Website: lowes
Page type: receipt
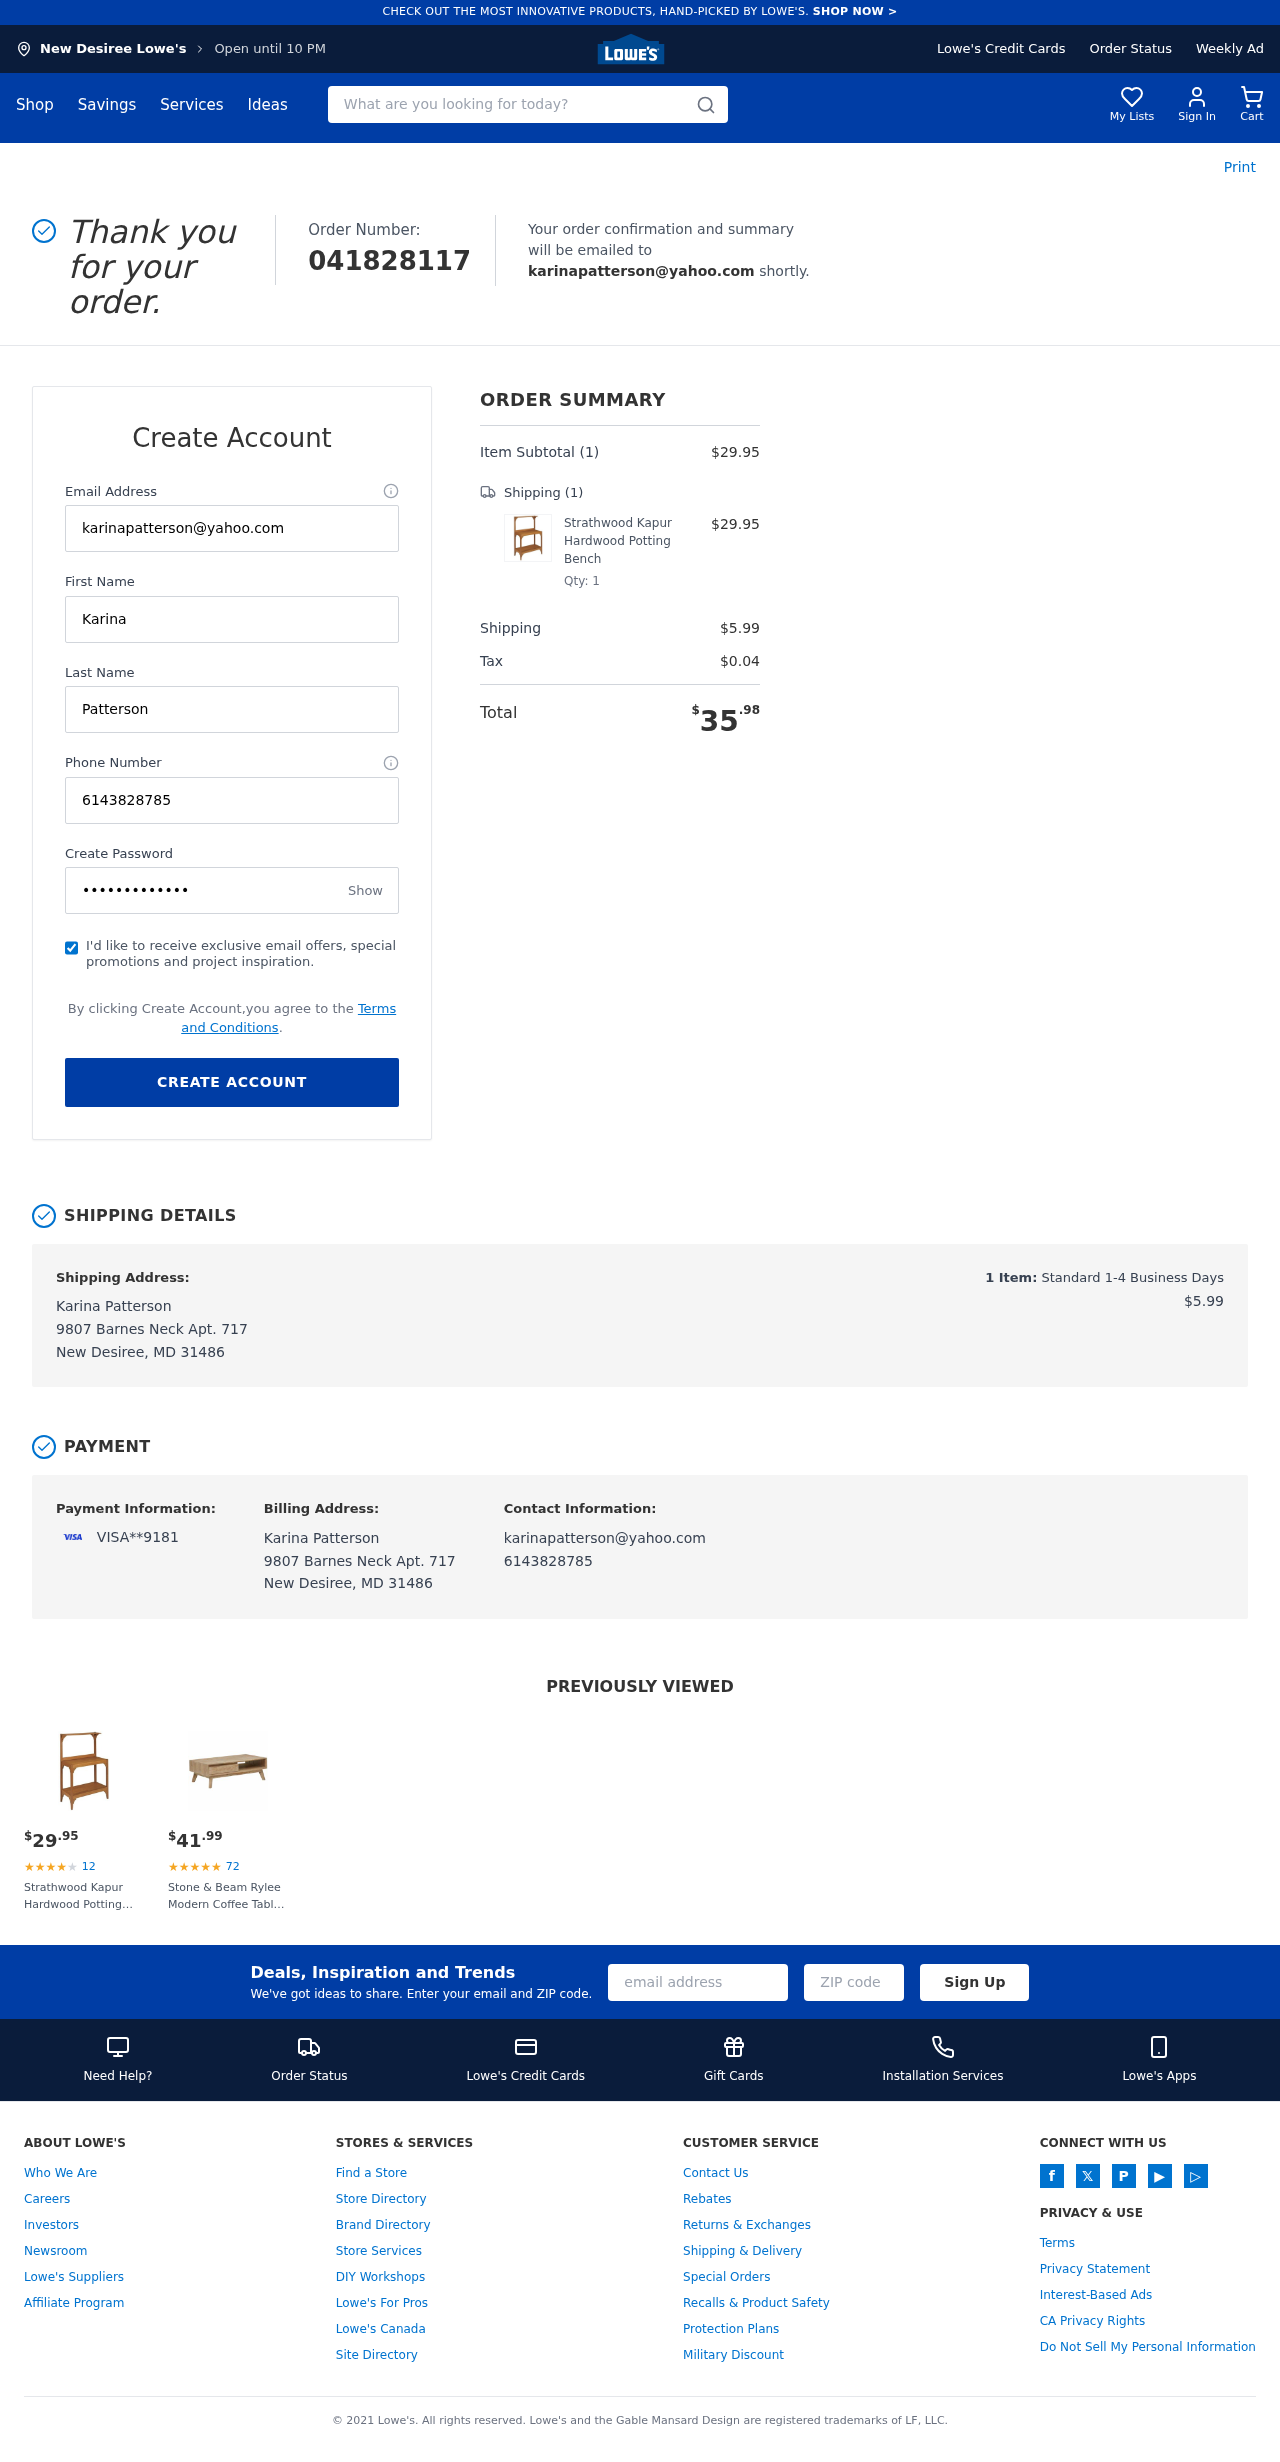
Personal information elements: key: PII_CARD_LAST4
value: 9181
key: PII_CARD_TYPE
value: VISA
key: PII_CITY
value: New Desiree
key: PII_EMAIL
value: karinapatterson@yahoo.com
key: PII_FULLNAME
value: Karina Patterson
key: PII_PHONE
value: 6143828785
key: PII_STREET
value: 9807 Barnes Neck Apt. 717
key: PII_FIRSTNAME
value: Karina
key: PII_LASTNAME
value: Patterson
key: PII_CITY_STATE_ZIP
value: New Desiree, MD 31486
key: PII_FULLNAME2
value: Karina Patterson
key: PII_FULLNAME3
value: Karina Patterson
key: PII_FIRSTNAME2
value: Karina
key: PII_FIRSTNAME3
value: Karina
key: PII_LASTNAME2
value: Patterson
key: PII_LASTNAME3
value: Patterson
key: PII_FIRSTNAME_DERIVED
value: Karina
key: PII_LASTNAME_DERIVED
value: Patterson
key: PII_FULLNAME_DERIVED
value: Karina Patterson
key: PII_NAME_FULL_DERIVED
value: Karina Patterson
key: PII_POSTCODE
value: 31486
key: PII_STATE_ABBR
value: MD
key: PII_POSTCODE_FULL
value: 31486
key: PII_CITY_STATE
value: New Desiree, MD
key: PII_STATE_ABBR3
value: MD
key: PII_POSTCODE_NUMERIC
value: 31486
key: PII_EMAIL2
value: karinapatterson@yahoo.com
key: PII_EMAIL3
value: karinapatterson@yahoo.com
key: PII_PHONE_LINE
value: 8785
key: PII_PHONE_SUFFIX
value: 8785
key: PII_PHONE2
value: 6143828785
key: PII_PHONE3
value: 6143828785
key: PII_PHONE_NUMERIC
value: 6143828785
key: PII_PHONE_LINE_NUMERIC
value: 8785
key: PII_PHONE_SUFFIX_NUMERIC
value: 8785
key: PII_PHONE2_NUMERIC
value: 6143828785
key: PII_PHONE3_NUMERIC
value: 6143828785
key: PII_PHONE_DIGITS
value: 6143828785
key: PII_PHONE_LAST4
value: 8785
Product elements: key: PRODUCT1_NAME
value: Strathwood Kapur Hardwood Potting Bench
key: PRODUCT1_PRICE
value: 29.95
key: PRODUCT1_QUANTITY
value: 1
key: PRODUCT2_NAME
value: Stone & Beam Rylee Modern Coffee Table 19.69"H, Mixed Gray
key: PRODUCT2_NUM_RATINGS
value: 72
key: PRODUCT2_PRICE
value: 41.99
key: PRODUCT1_PRICE2
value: $29.95
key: PRODUCT1_RATING2
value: ★
★
★
★
★
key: PRODUCT1_NUM_RATINGS2
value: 12
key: PRODUCT1_NAME2
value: Strathwood Kapur Hardwood Potting Bench
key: PRODUCT2_RATING
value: ★
★
★
★
★
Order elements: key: ORDER_ID
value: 041828117
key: ORDER_NUM_ITEMS
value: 1
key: ORDER_SUBTOTAL
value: $29.95
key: ORDER_NUM_ITEMS2
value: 1
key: ORDER_SHIPPING_COST
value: $5.99
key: ORDER_TAX
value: $0.04
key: ORDER_TOTAL
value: $35.98
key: ORDER_NUM_ITEMS3
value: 1
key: ORDER_SHIPPING_COST2
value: $5.99
Search elements: key: HEADER_SEARCH
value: What are you looking for today?